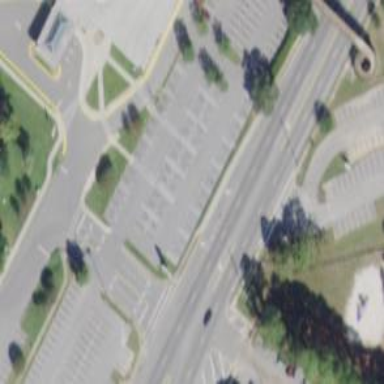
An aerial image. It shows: Parking space is available.